Interaction volume radius: 5 \u00c5
Interaction volume height: 20 \u00c5
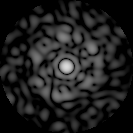
Disorder parameter: 0.8025